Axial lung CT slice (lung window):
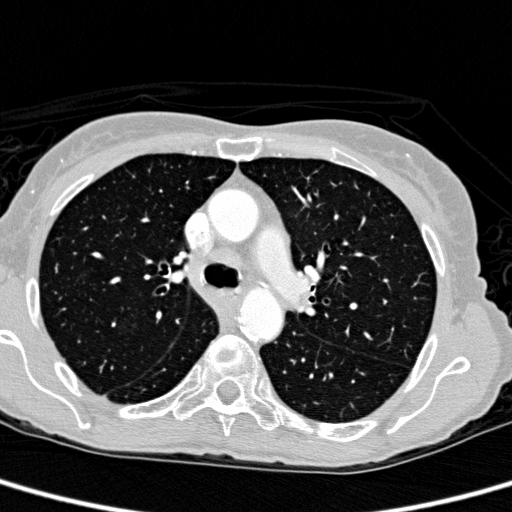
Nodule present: no